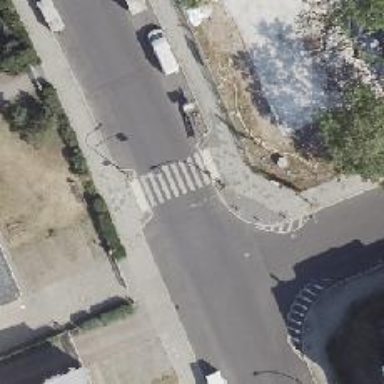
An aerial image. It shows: Zebra crossing with kerb extension on both sides.